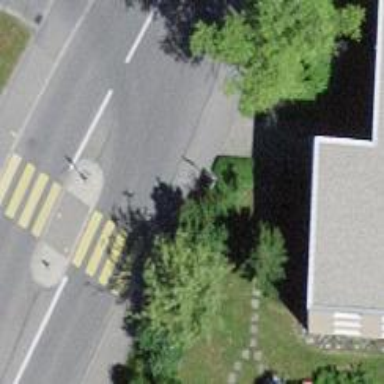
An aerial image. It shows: Bus stop with platform for public transport.